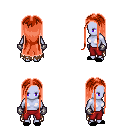
a pixel art fantasy rpg character, female body template, dark elf, purple skin, brown tattered cape, red pants, red extra-long hairstyle, metal gloves, black slippers, four views (front, back, left, right), 2x2 character sprite sheet, small pixel art, hard edges, no anti-aliasing